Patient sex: M
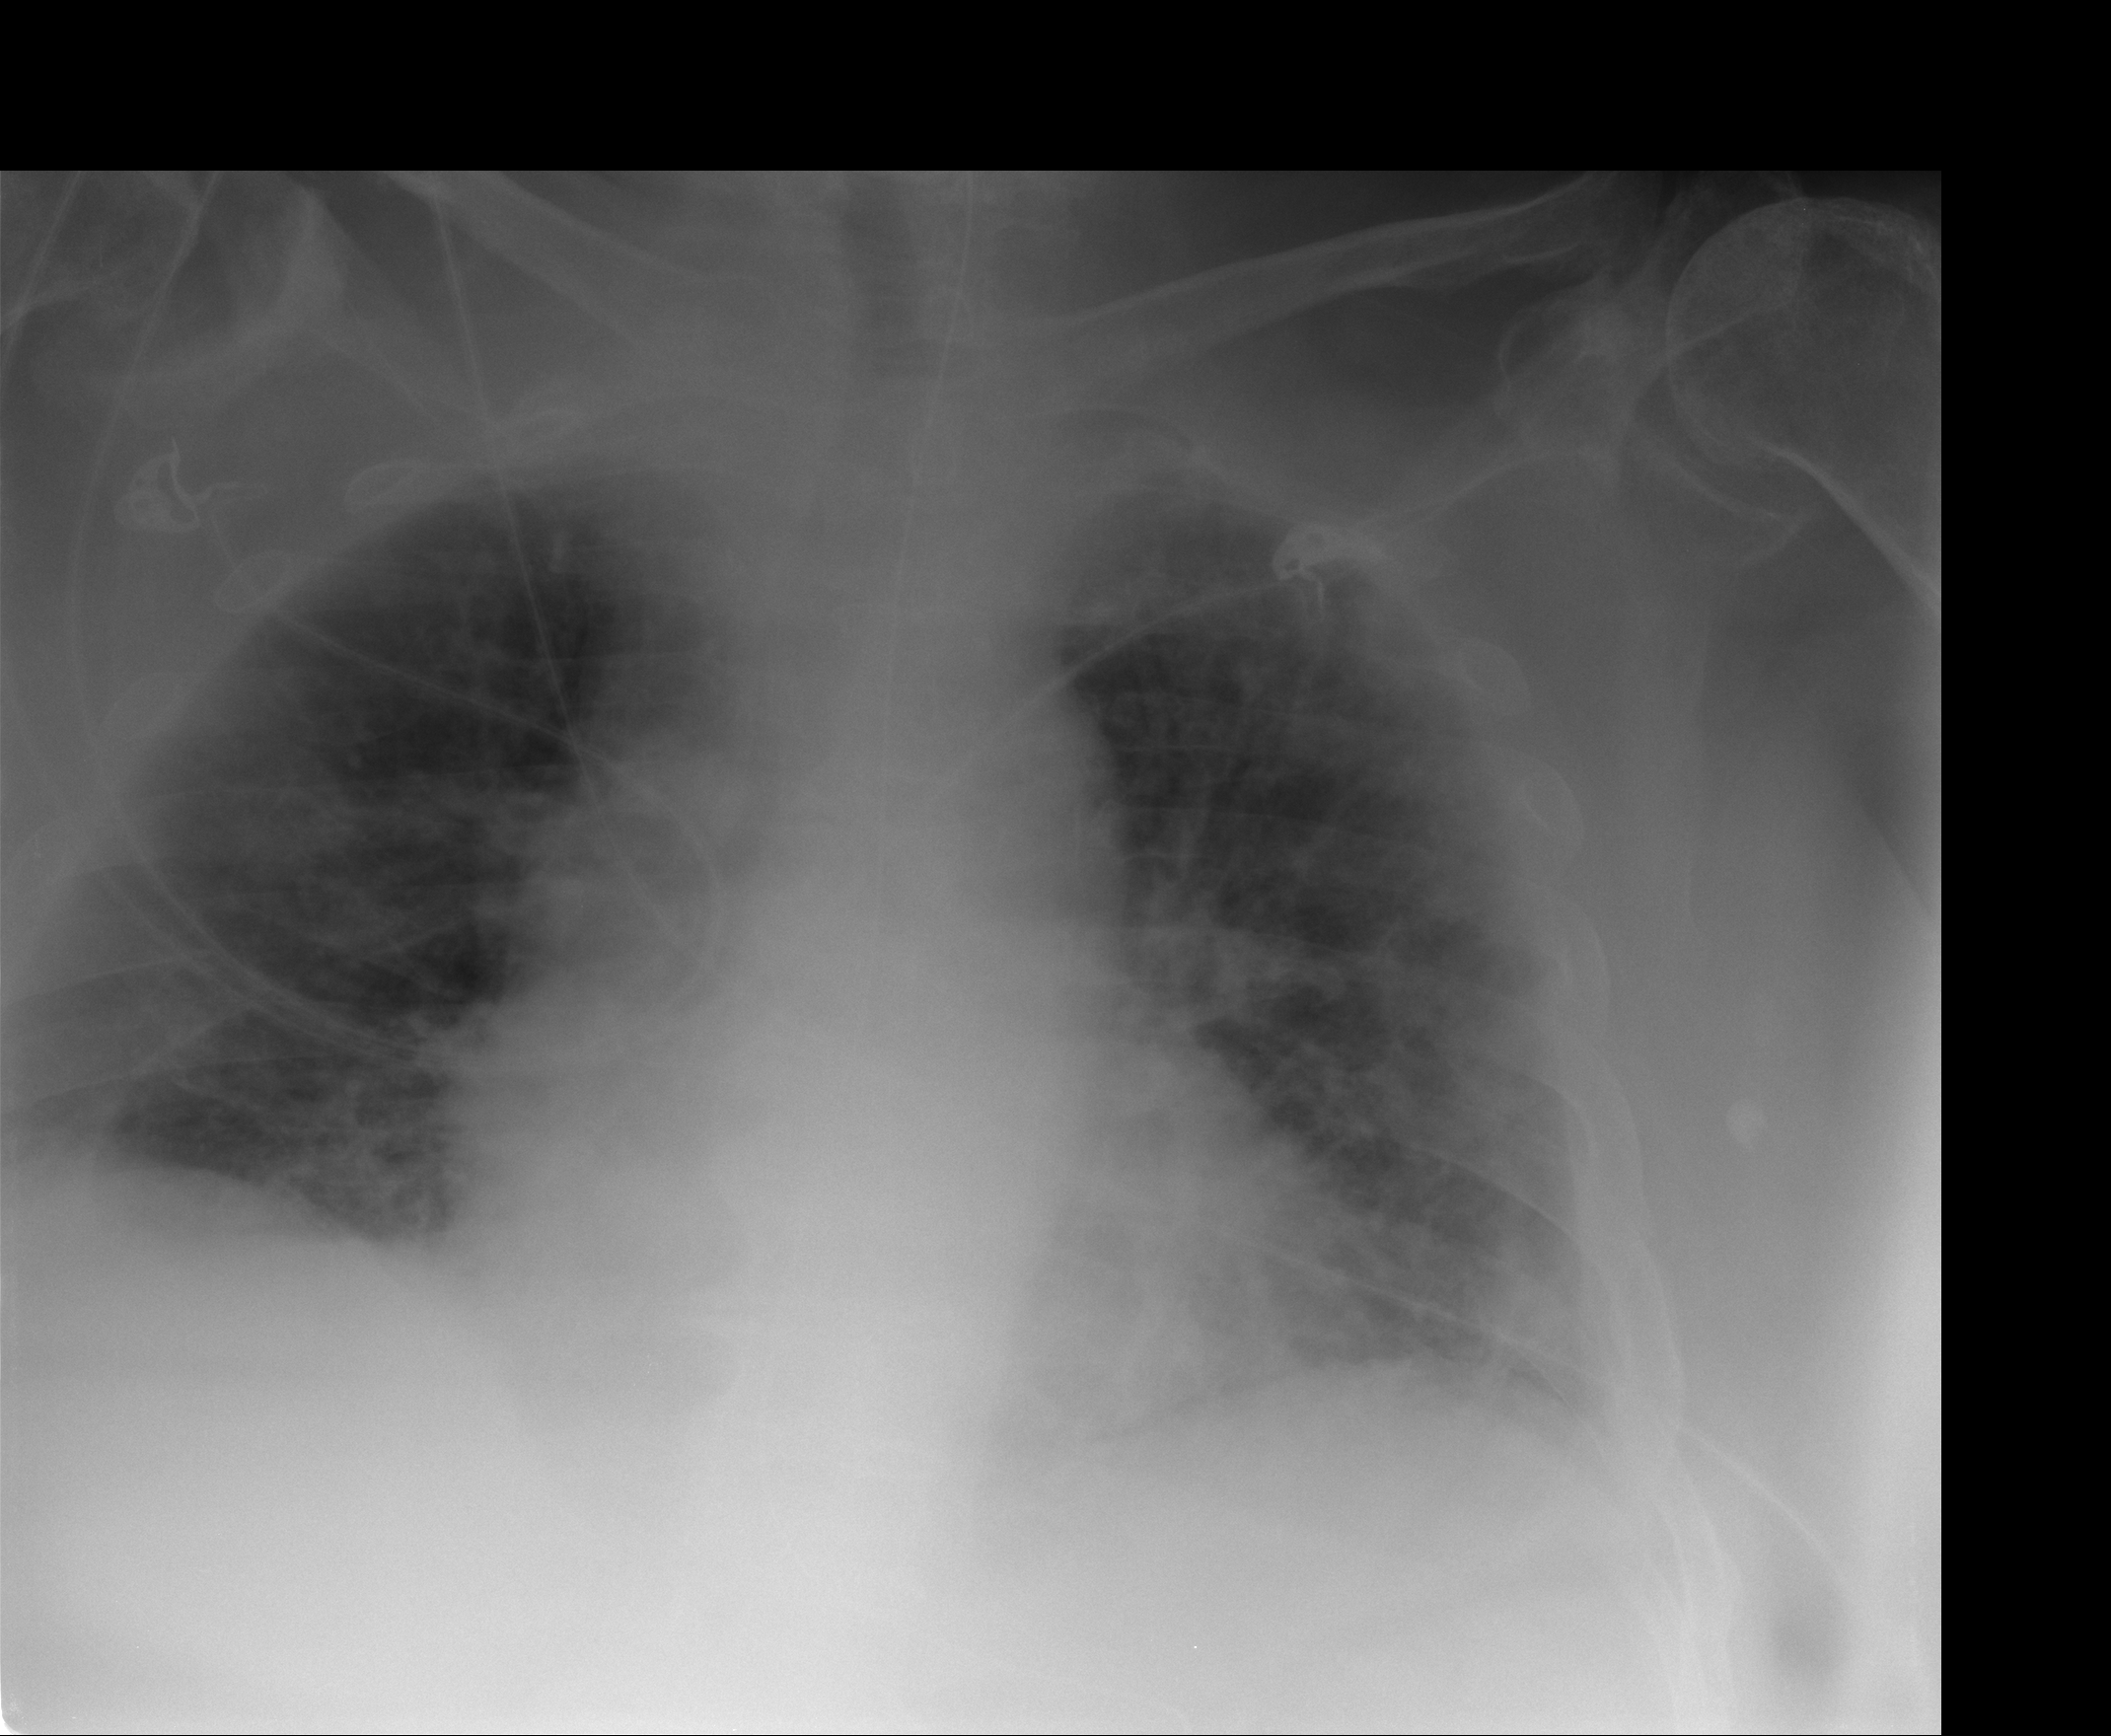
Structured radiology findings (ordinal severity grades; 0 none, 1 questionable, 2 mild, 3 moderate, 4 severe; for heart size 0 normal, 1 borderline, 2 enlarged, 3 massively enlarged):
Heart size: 0
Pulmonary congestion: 2
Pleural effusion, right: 2
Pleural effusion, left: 2
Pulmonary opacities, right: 2
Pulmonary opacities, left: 2
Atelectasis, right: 2
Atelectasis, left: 2